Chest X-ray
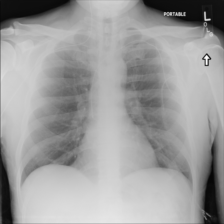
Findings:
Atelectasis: negative
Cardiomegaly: negative
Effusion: negative
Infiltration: negative
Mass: negative
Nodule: negative
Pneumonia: negative
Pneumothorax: negative
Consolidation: negative
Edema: negative
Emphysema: negative
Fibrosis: negative
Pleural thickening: negative
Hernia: negative